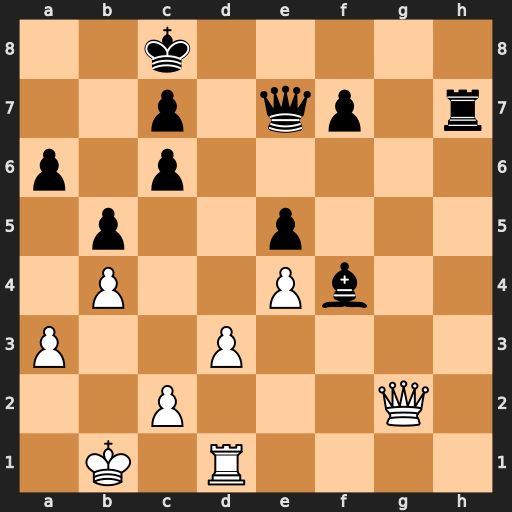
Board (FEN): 2k5/2p1qp1r/p1p5/1p2p3/1P2Pb2/P2P4/2P3Q1/1K1R4
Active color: w
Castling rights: -
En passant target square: -
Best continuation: Qg8+ Kb7 Qxh7